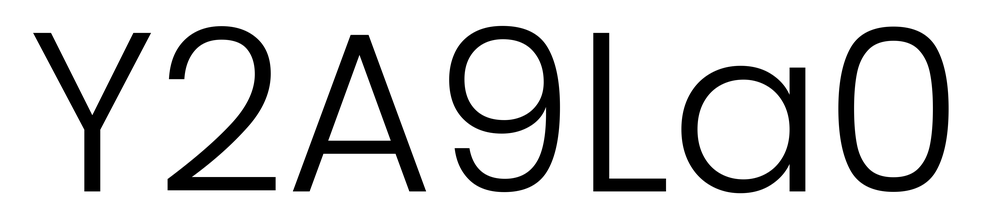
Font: Poppins-Light